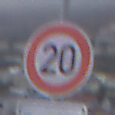
Verkehrszeichen: Geschwindigkeit20
Zusatzzeichen unten: HinweiseAufGefahrenDurchVerbaleAngabe11
Umgebung: Outdoor, Beach
Tageszeit: SunriseSunset
Wetter: Overcast
Licht: Natural
Jahreszeit: NotSpecified
Kontrast: LowContrast